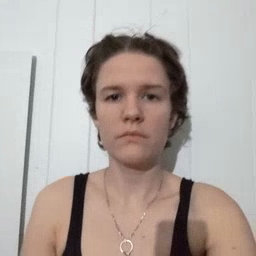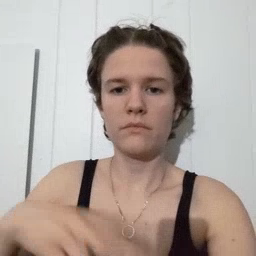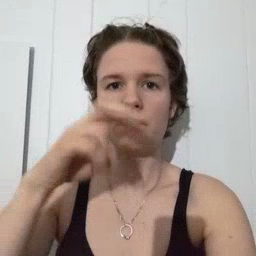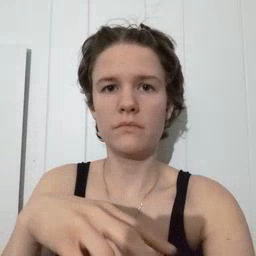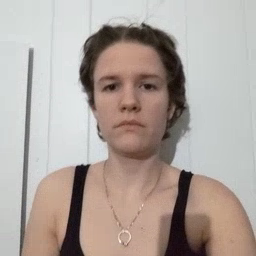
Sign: jump